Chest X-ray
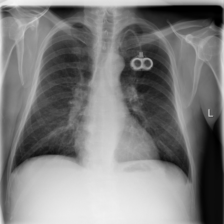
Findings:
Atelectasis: negative
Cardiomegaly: negative
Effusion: negative
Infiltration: negative
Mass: negative
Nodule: negative
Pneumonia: positive
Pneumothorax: negative
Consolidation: negative
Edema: negative
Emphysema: negative
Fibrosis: negative
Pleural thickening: negative
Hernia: negative